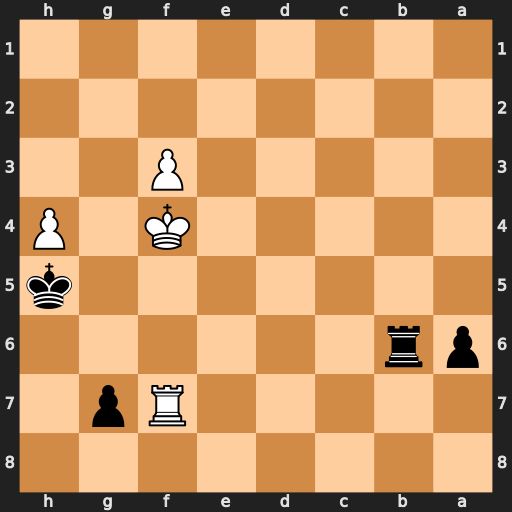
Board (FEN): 8/5Rp1/pr6/7k/5K1P/5P2/8/8
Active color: b
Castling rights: -
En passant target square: -
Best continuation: Rf6+ Rxf6 gxf6 Kf5 a5